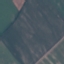
Label: AnnualCrop